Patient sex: M
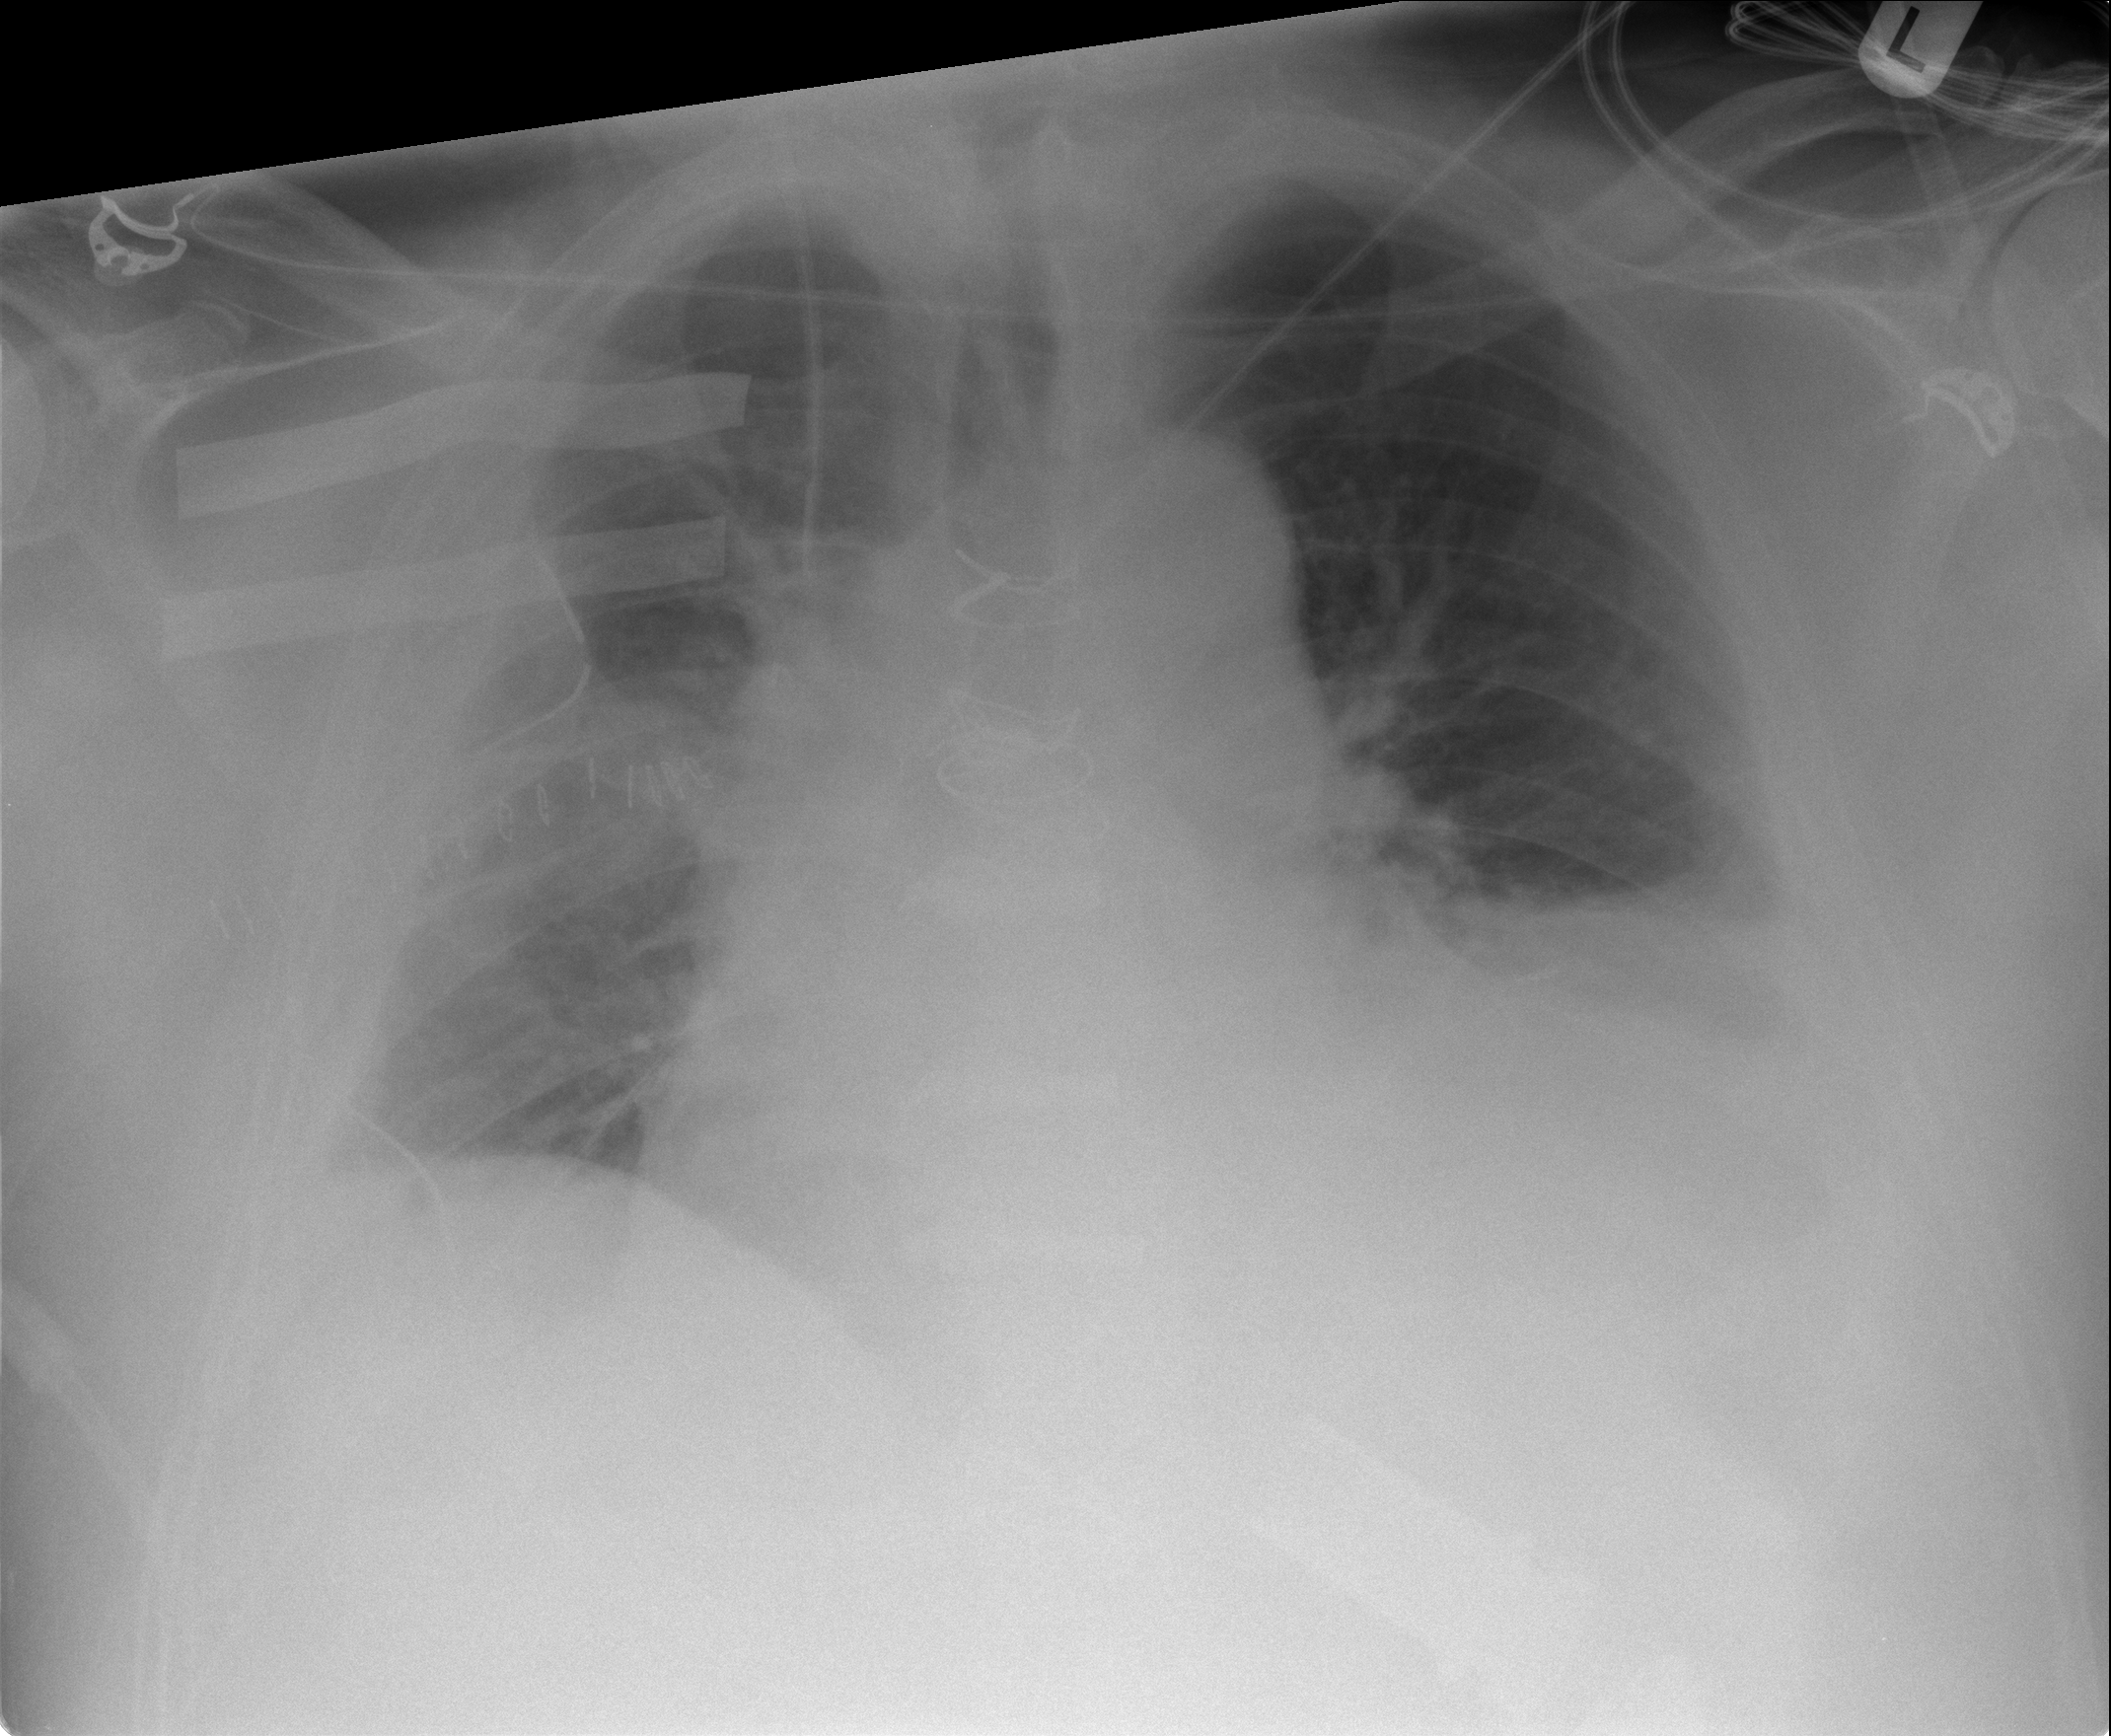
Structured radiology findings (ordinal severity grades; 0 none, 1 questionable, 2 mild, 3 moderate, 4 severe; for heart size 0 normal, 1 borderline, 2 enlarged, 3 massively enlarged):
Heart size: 2
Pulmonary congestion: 2
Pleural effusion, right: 2
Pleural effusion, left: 3
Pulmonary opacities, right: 1
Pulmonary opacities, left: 1
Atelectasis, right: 2
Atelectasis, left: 2